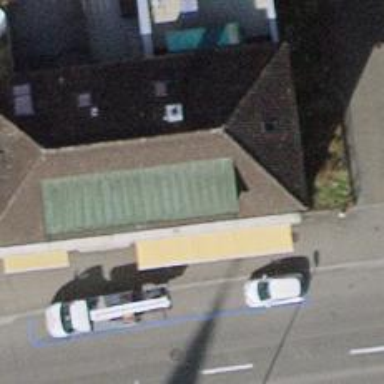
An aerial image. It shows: Clothing store.